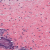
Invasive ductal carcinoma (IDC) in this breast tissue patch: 0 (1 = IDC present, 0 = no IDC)